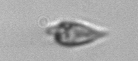
Label: Oxytoxum